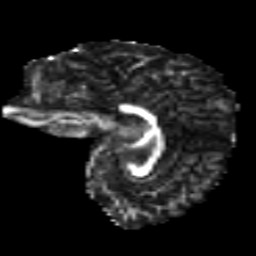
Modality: FA
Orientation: sagittal
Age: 13
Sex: male
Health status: ill
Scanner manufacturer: ge
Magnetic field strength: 3 T
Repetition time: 6.752 s
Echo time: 0.079 s